Question: First of all I would like to say that, there are several same kind of post, but at the end of the day I cannot able to find out solution, like,
<URL>
Here is my code of JS
'''
<script>
// This example creates a simple polygon representing the Bermuda Triangle.
// Note that the code specifies only three LatLng coordinates for the
// polygon. The API automatically draws a
// stroke connecting the last LatLng back to the first LatLng.
function initialize() {
var polygons = [];
var polyCoords = [];
var mapOptions = {
zoom: 8,
center: new google.maps.LatLng(22.978624, 87.747803)
};
<%
String[] companyLatLong=new String[polutionList.size()];
for(int i=0;i<polutionList.size();i++){
companyLatLong[i] = polutionList.get(i).getLatLong();
}
for(int k=0;k<companyLatLong.length;k++){
String multiLatLong[] = companyLatLong[k].split(",");
for(int j=0;j<multiLatLong.length;j++){
String latLong[] = multiLatLong[j].split(" ");
double lat = Double.parseDouble(latLong[0]);
double longi = Double.parseDouble(latLong[1]);
%>
polyCoords.push(new google.maps.LatLng(<%= lat%>, <%= longi%>));
var map = new google.maps.Map(document.getElementById('map-canvas'),mapOptions);
polygons.push(new google.maps.Polygon({
paths: polyCoords,
strokeColor: '#FF0000',
strokeOpacity: 0.8,
strokeWeight: 2,
fillColor: '#FF0000',
fillOpacity: 0.35
}));
<%
}}
%>
polygons[polygons.length-1].setMap(map);
}
google.maps.event.addDomListener(window, 'load', initialize);
</script>
<div id="map-canvas" style="width:500x;height:550px;"></div>
'''
Where 'polutionList' is a array list of data. At present the outcome is

Please help me out. I am an Android Developer, this is very new for me.
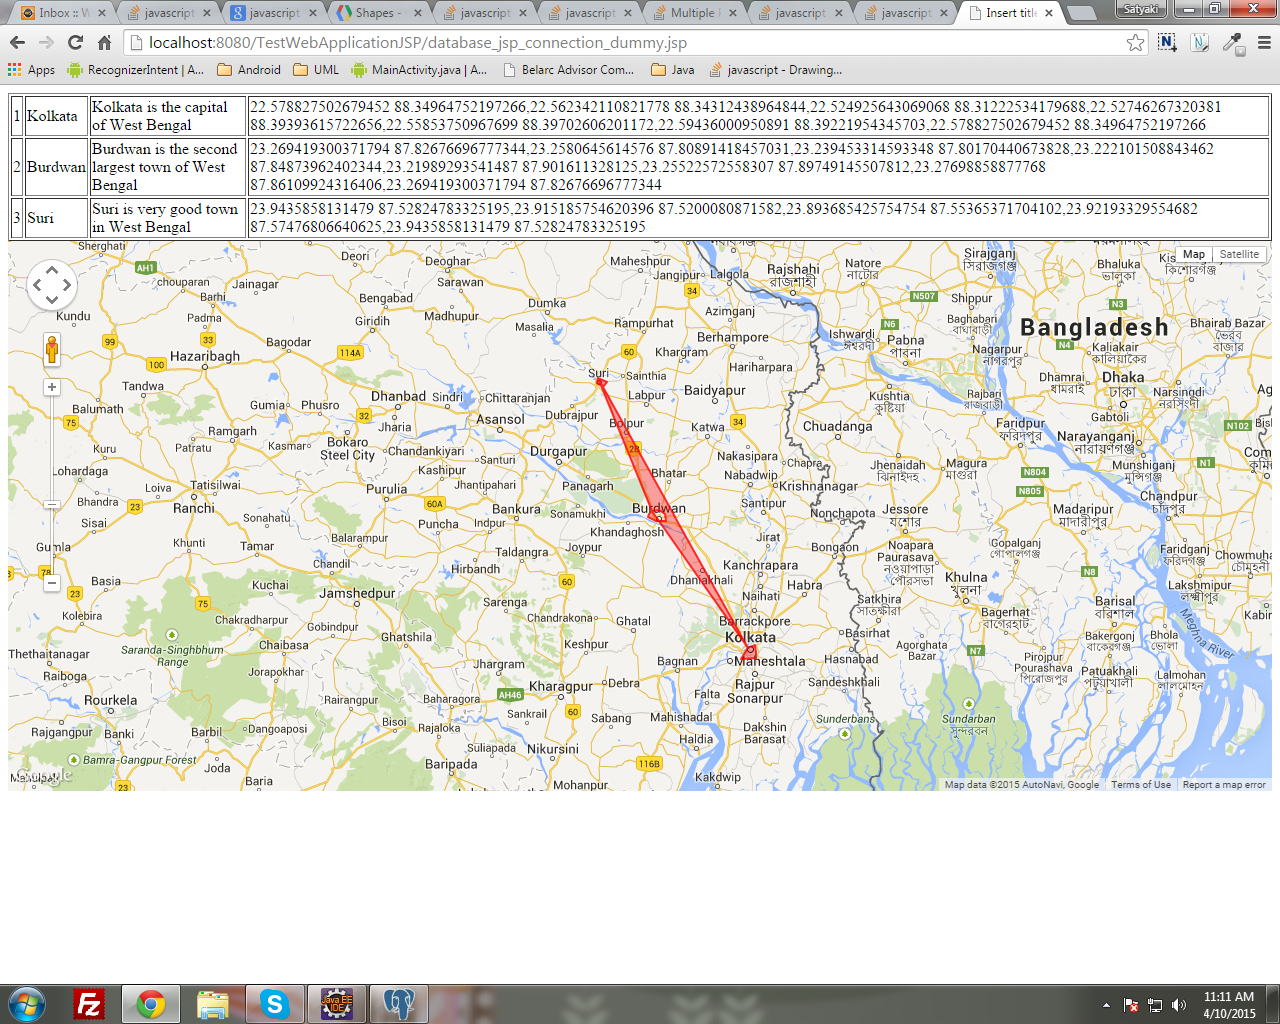
Answer: I have solved this, I will need to declare polygons array separately for each time,e.g., need to create polygons array within loop.
See my answer-
'''
<script>
function initialize() {
var mapOptions = {
zoom: 8,
center: new google.maps.LatLng(22.978624, 87.747803)
};
var map = new google.maps.Map(document.getElementById('map-canvas'),mapOptions);
<%
for(int i=0;i<polutionList.size();i++){
String companyLatLong = polutionList.get(i).getLatLong();
String multiLatLong[] = companyLatLong.split(",");%>
var polyCoords = [];
<%for(int j=0;j<multiLatLong.length;j++){
String latLong[] = multiLatLong[j].split(" ");
double lat = Double.parseDouble(latLong[0]);
double longi = Double.parseDouble(latLong[1]);
%>
polyCoords.push(new google.maps.LatLng(<%= lat%>, <%= longi%>));
<%
}
%>
var polygons =new google.maps.Polygon({
paths: polyCoords,
strokeColor: '#FF0000',
strokeOpacity: 0.8,
strokeWeight: 2,
fillColor: '#FF0000',
fillOpacity: 0.35
});
polygons.setMap(map);
<%
}
%>
}
google.maps.event.addDomListener(window, 'load', initialize);
</script>
'''